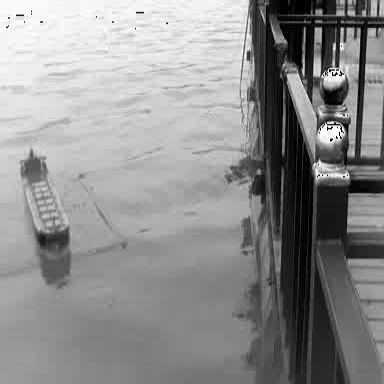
There is a liner in the infrared image.